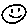
Label: smiley face